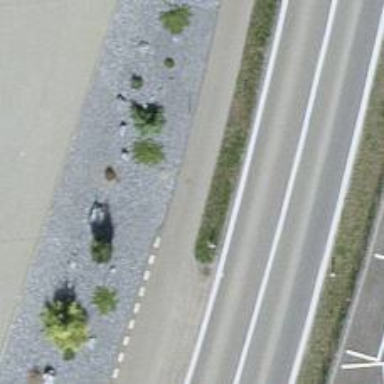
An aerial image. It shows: Asphalt cycleway.